Question: Given the below source text, using javascript, I need to match the below excerpt.
(what I have so far):
'''
subject.match(/\s\([A-Z]{3}\)[\w\s]+\([A-Z]{3}\)[\s\S]*?\([A-Z]\)/)
'''
(match I need to get):
'''
Atlanta (ATL) to Charlotte (CLT) -- Wed, Dec 17
American Airlines Inc. 658
Dep: 5:50 am
Arr: 6:57 am
1h 7m
Airbus A321
Economy (L)
'''
(group of text to get match from, taken from textarea):
'''
Atlanta (ATL) to Cancun (CUN) -- Wed, Dec 17
Long layover
Atlanta (ATL) to Charlotte (CLT) -- Wed, Dec 17
American Airlines Inc. 658
Dep: 5:50 am
Arr: 6:57 am
1h 7m
Airbus A321
Economy (L)
OPERATED BY US AIRWAYS
Layover in CLT
2h 33m
Charlotte (CLT) to Cancun (CUN) -- Wed, Dec 17
American Airlines Inc. 883
Dep: 9:30 am
Arr: 11:26 am
2h 56m
Boeing 767
Economy (L)
Food for Purchase
OPERATED BY US AIRWAYS
Cancun (CUN) to Atlanta (ATL) -- Wed, Dec 24
Long layover
Cancun (CUN) to Miami (MIA) -- Wed, Dec 24
American Airlines Inc. 1157
Dep: 12:01 pm
Arr: 2:40 pm
1h 39m
Boeing 737
Economy (G)
Layover in MIA
3h 40m
Miami (MIA) to Atlanta (ATL) -- Wed, Dec 24
American Airlines Inc. 349
Dep: 6:20 pm
Arr: 8:25 pm
2h 5m
Boeing 737
Economy (G)
'''
: my regex matches from the wrong starting point when certain lines are duplicated in the source text. See screenshot below taken from RegexBuddy's test panel for a better explanation.
How can I change my regex to match starting at the point indicated?

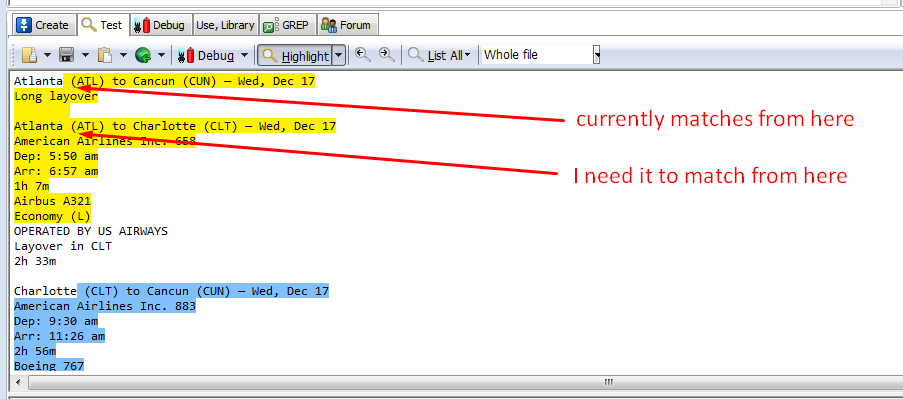
Answer: I solved that problem with this:
'''
subject.match(/\s\([A-Z]{3}\)[\w\s]+\([A-Z]{3}\).*
(?:.{3,}
)*.*\([A-Z]\)/)
'''
Just completed the first line with non newline elements (0 or more), then matched a newline (just 1), and then matched all lines with length of 3 or more, untill last (had to fill it too).
PD: There's a non capturing group there, harmless.